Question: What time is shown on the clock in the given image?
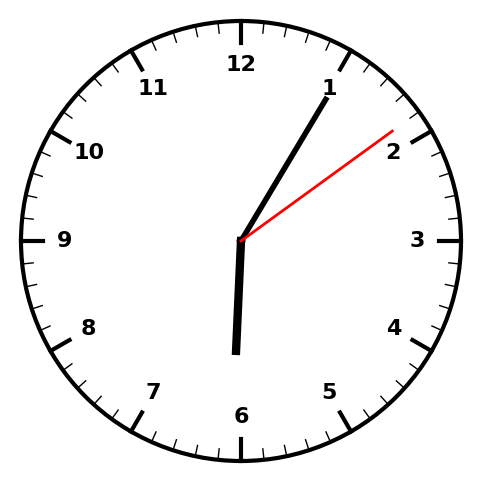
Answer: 06:05:09